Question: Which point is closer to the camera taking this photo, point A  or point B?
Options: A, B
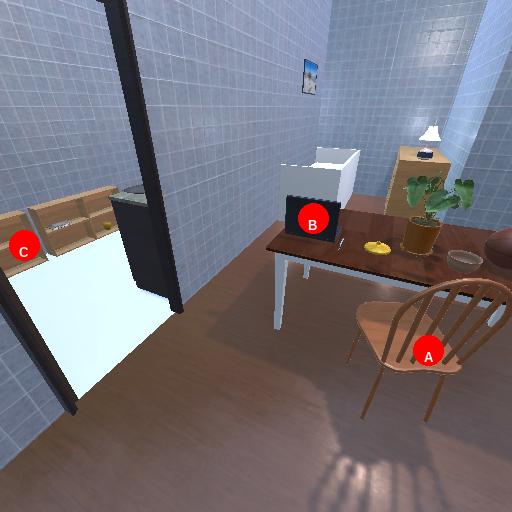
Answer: A